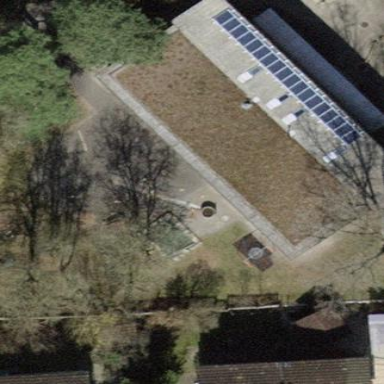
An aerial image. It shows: Kindergarten building.